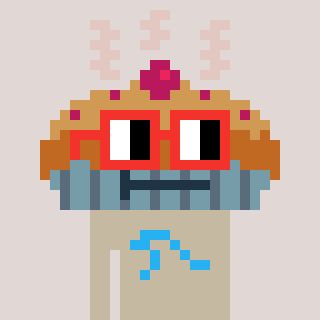
a pixel art character with square red glasses, a pie-shaped head and a bege-colored body on a warm background